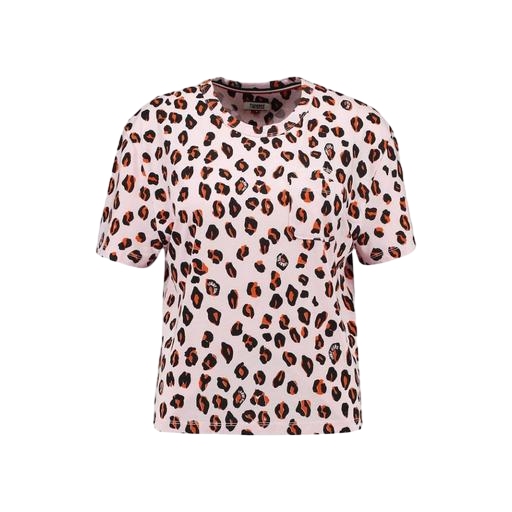
multicolor women's leopard-print t, pink printed studded t-shirt only macy, multicolor leopard printed t-shirt, white background